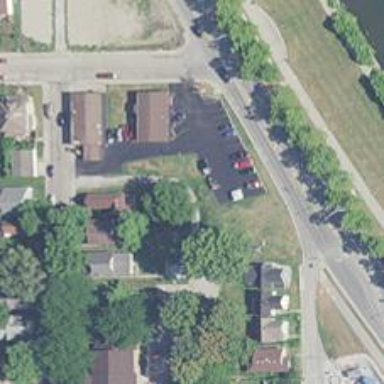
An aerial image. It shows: Alleyway designated as service road.